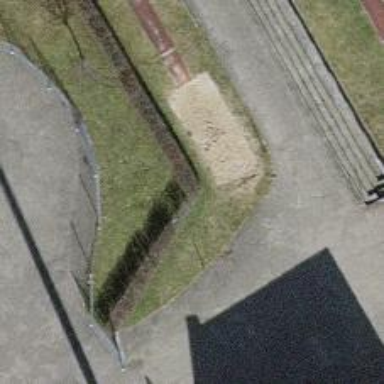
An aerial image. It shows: Hedge barrier.